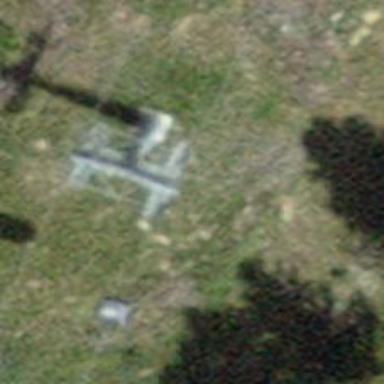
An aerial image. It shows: Pylon for aerialway.